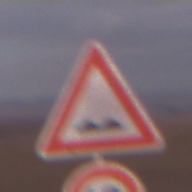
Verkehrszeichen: UnebeneFahrbahn
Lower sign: Geschwindigkeit10
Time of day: SunriseSunset
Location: Outdoor (Nature)
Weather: PartlyCloudy
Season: NotSpecified
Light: Natural